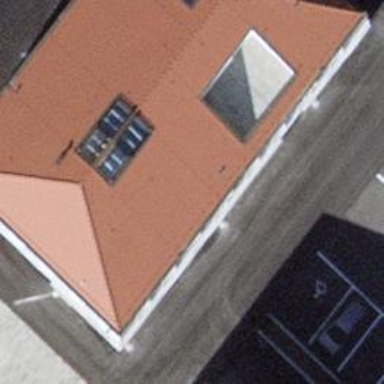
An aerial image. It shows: Post office.